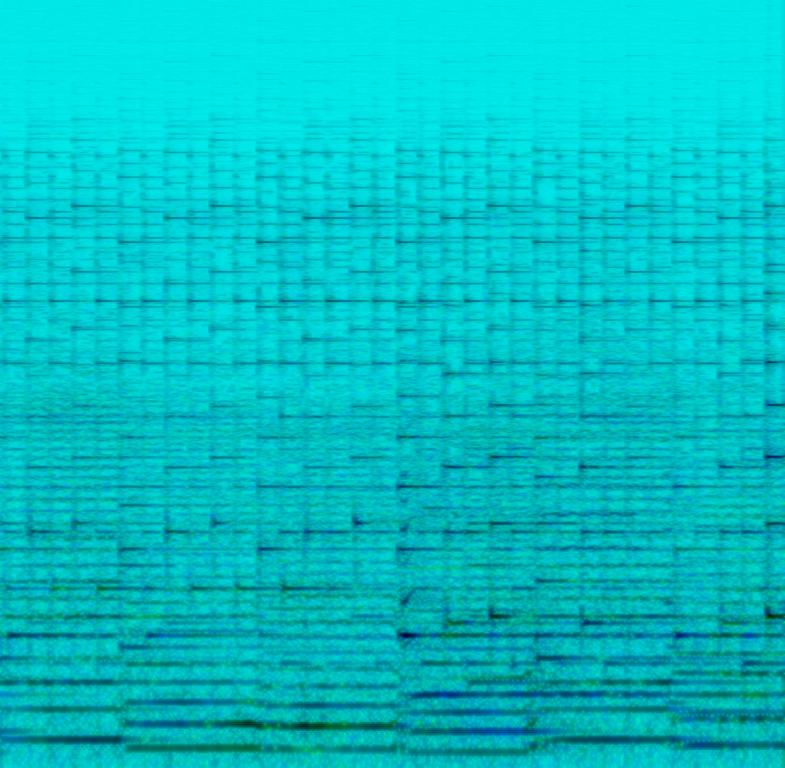
The low quality recording features a sustained string melody, tinny shimmering bells and addictive piano melody, complementing each other. At the very end of the loop there is a short snippet of flat female vocal narrating. At some point during the loop, there is a subtle unwanted low frequency sputter, which definitely makes this recording low quality.